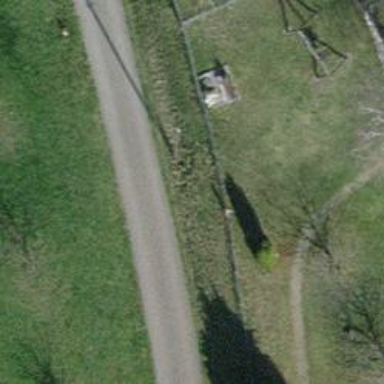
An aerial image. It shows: Minor power line.